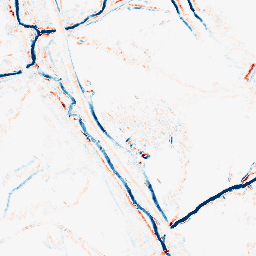
Category: morphological
Decomposition family: morphological_diamond
Decomposition parameters: operation: average
radius: 3
Upsampling method: quartic
Upsampling parameters: scale: 8
Upsampling scale: 8